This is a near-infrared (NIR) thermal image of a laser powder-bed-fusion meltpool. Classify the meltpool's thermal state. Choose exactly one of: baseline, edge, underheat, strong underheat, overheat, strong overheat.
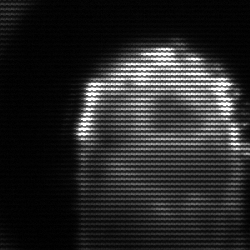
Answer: baseline